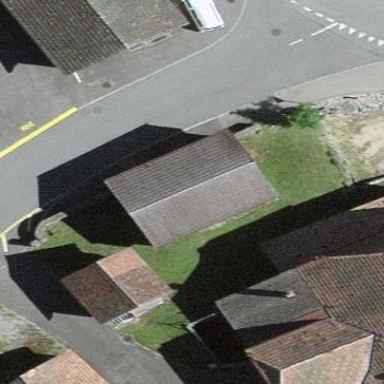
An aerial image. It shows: Garage.